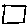
Label: square